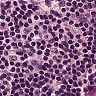
Metastatic tissue present: no